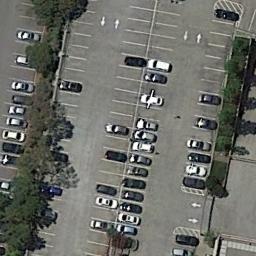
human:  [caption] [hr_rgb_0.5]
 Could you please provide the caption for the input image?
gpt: Many cars of different styles are on the parking lot .

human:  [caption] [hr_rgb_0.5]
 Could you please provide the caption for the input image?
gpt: The parking lot has some parked cars but lots of parking spaces are still empty .

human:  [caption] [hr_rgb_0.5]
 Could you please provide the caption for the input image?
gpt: The parking lot is full of cars next to some trees .

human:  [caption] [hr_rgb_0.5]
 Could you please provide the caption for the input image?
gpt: Seven rows of cars were parked in the parking lot .

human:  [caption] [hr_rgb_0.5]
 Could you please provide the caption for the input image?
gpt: There are some green bushes on the parking lot with some cars .